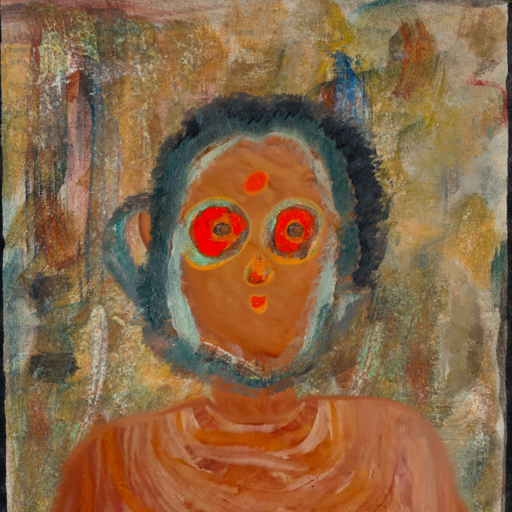
Background: Pipe, Head And Neck Front: Pious_Lady, Face Front: Sisters, Bust: Pious_Lady, Hair Front: Boggyland, Head Accessory: Blank, Second Necklace: Blank, Necklace: Blank, Baby: Blank